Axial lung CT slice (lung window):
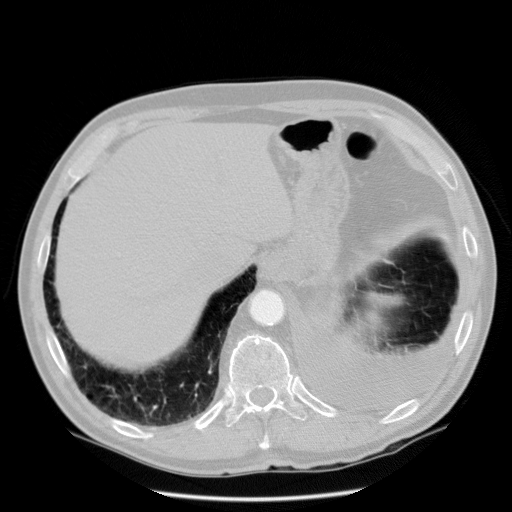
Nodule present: no